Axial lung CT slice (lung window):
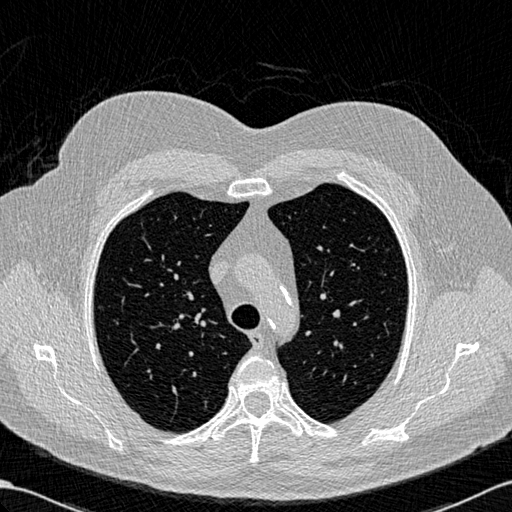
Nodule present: no